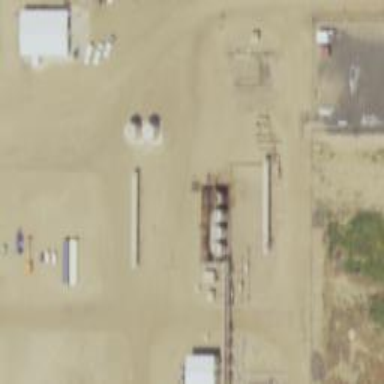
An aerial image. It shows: Storage tank that is man-made.